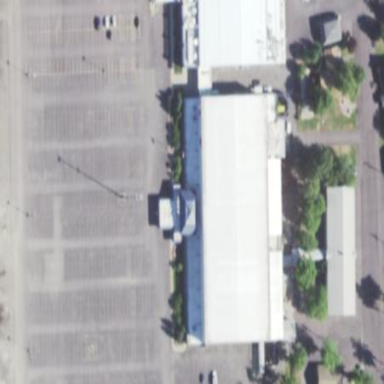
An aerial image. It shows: Commercial building.